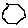
Label: hexagon